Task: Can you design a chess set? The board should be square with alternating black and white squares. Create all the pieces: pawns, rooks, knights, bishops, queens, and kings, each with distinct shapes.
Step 130:
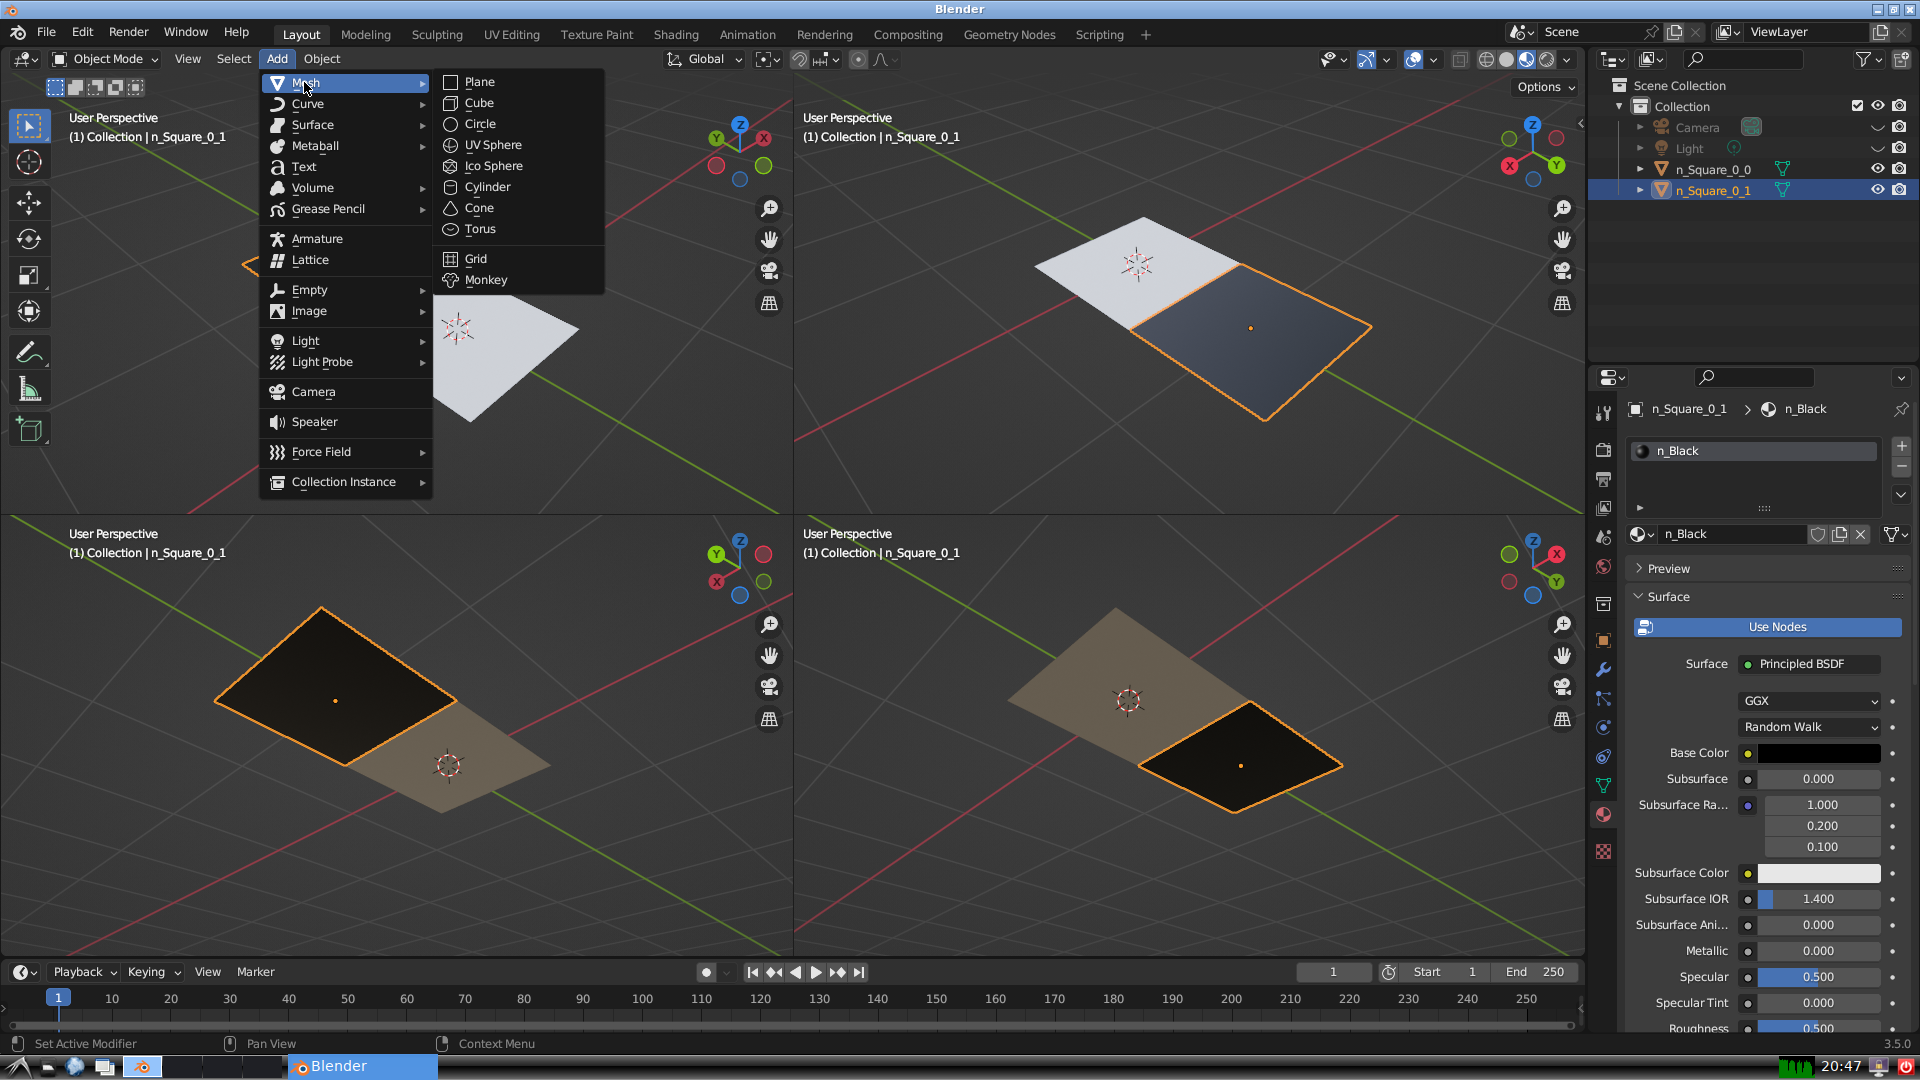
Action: {"mouse_move": [499, 79]}